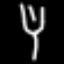
Label: fork